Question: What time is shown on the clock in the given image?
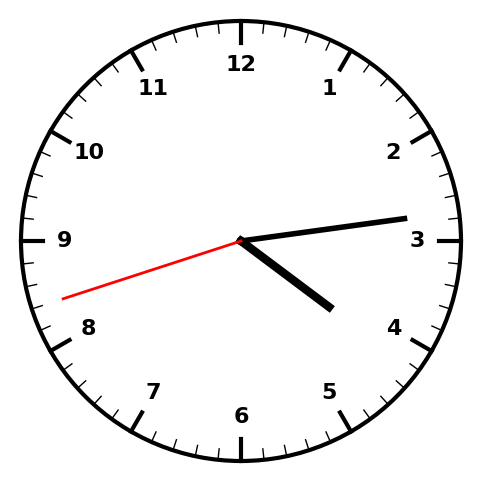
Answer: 04:13:42